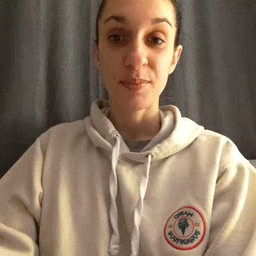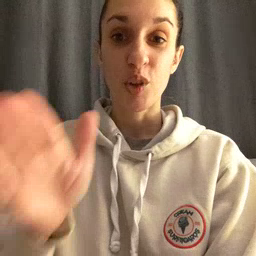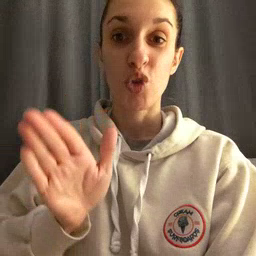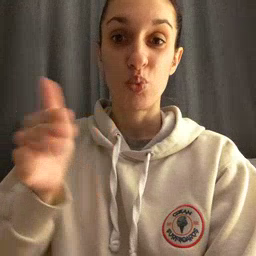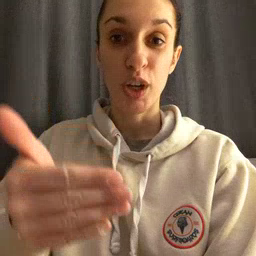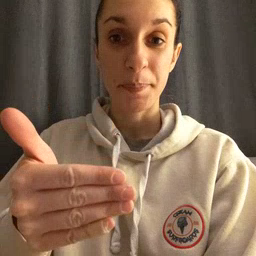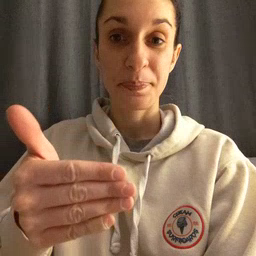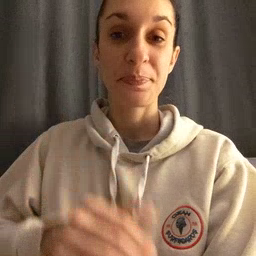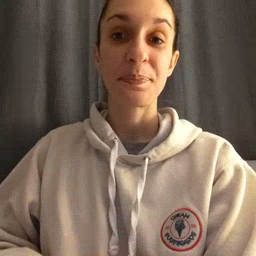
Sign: room